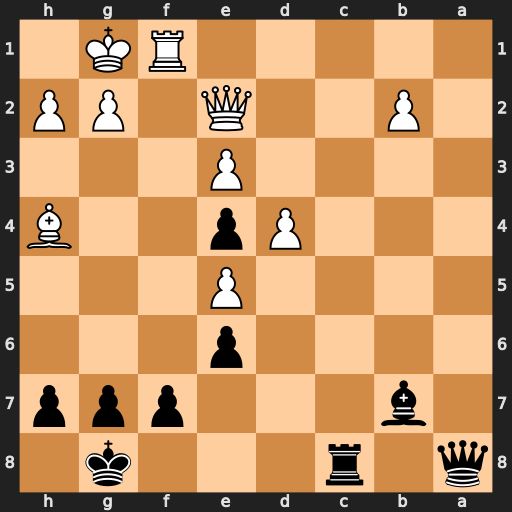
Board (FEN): q1r3k1/1b3ppp/4p3/4P3/3Pp2B/4P3/1P2Q1PP/5RK1
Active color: b
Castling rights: -
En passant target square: -
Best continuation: Ba6 Qf2 Bxf1